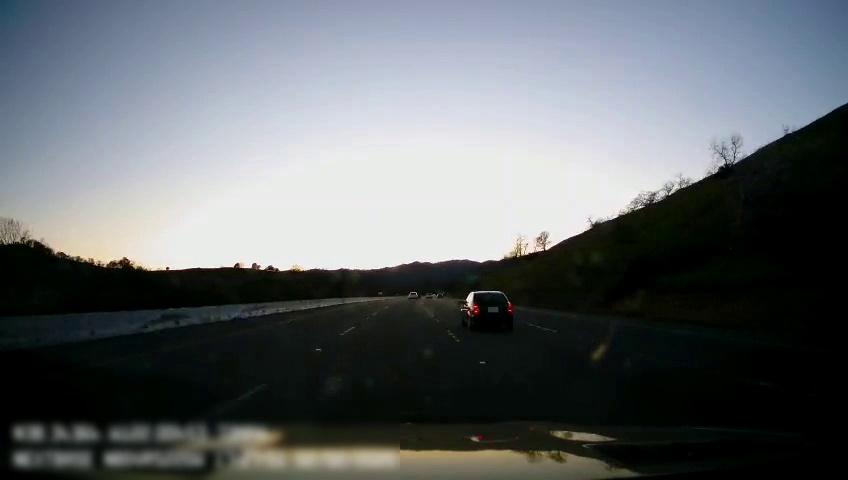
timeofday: Day
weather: Cloudy
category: Drivable Space
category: Vehicles | SUV
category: Vehicles | Car
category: Lanes | Current Lane
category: Lanes | Current Lane
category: Lanes | Alternate Lane
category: Lanes | Alternate Lane